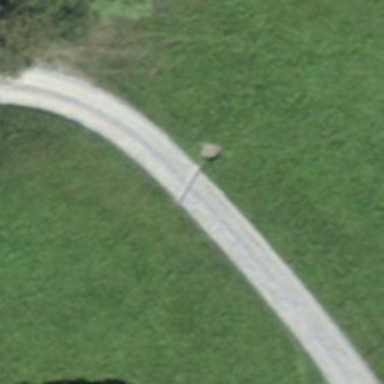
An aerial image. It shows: Gravel track with grade2 quality.